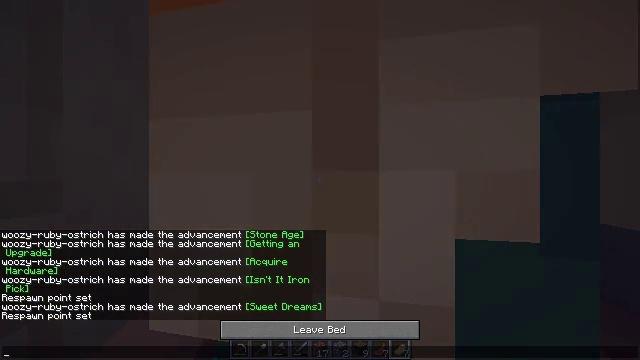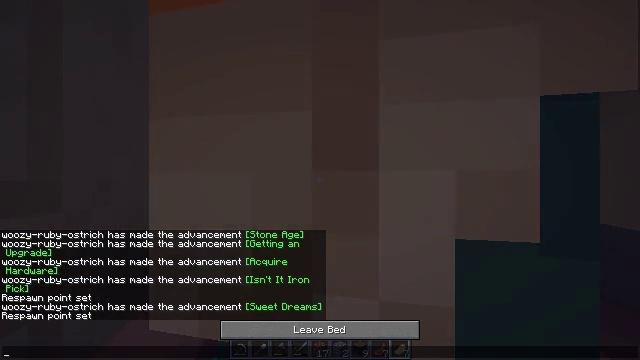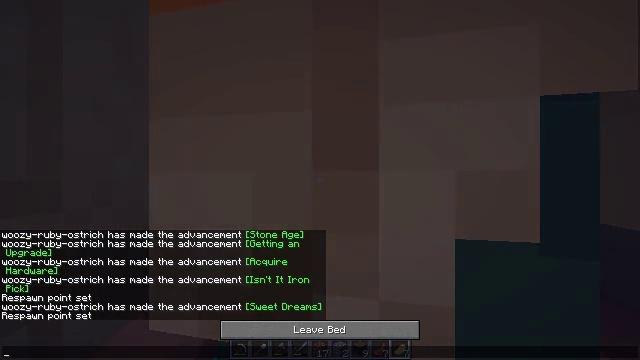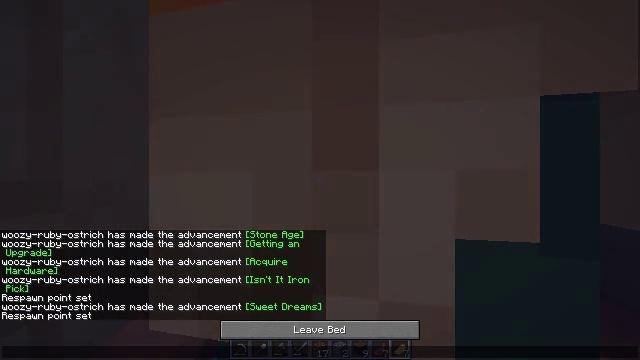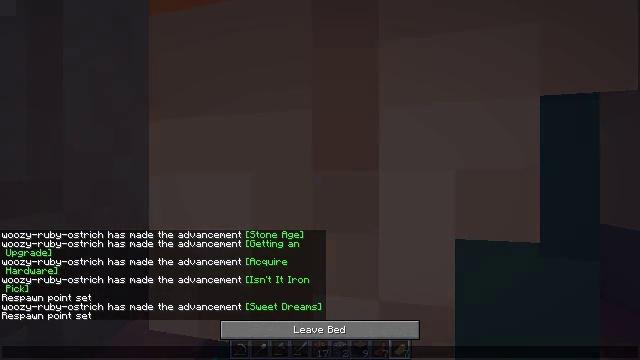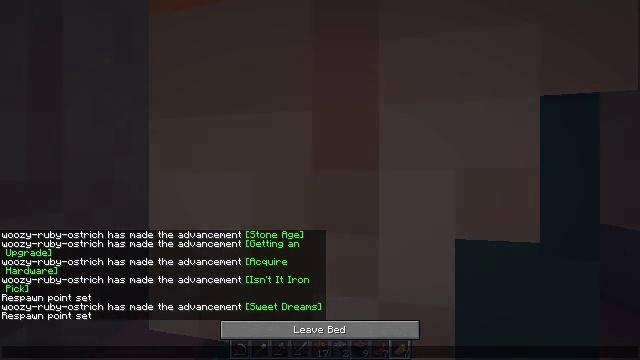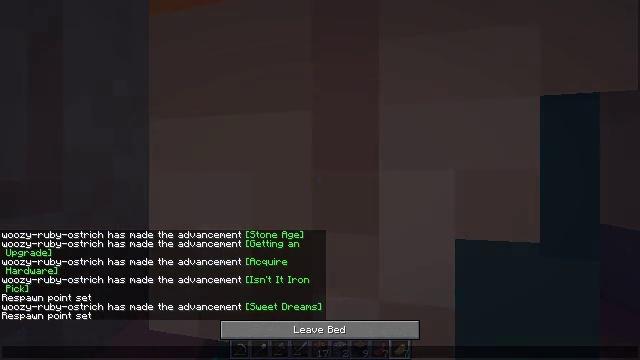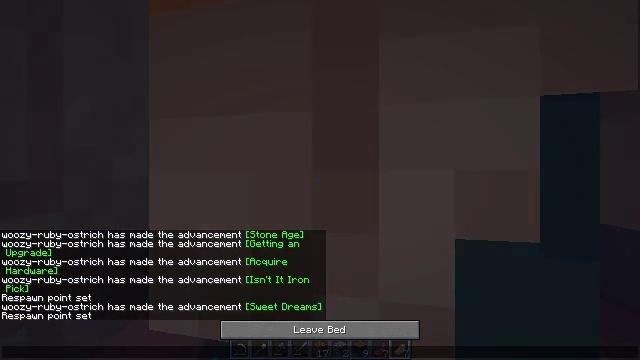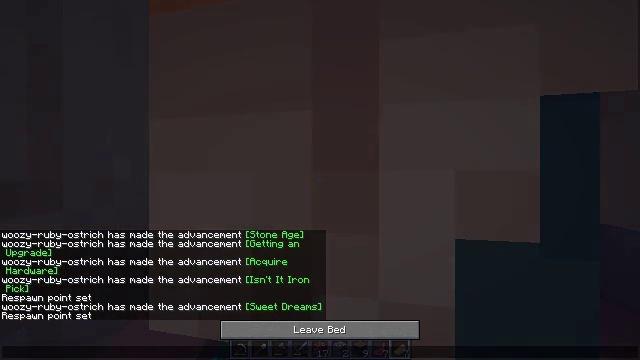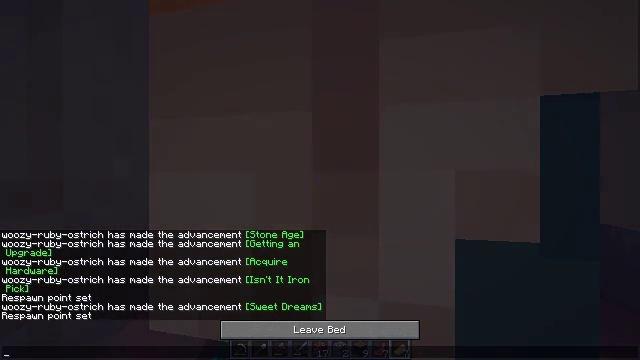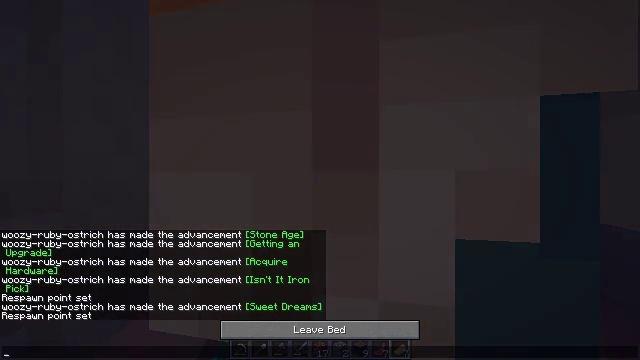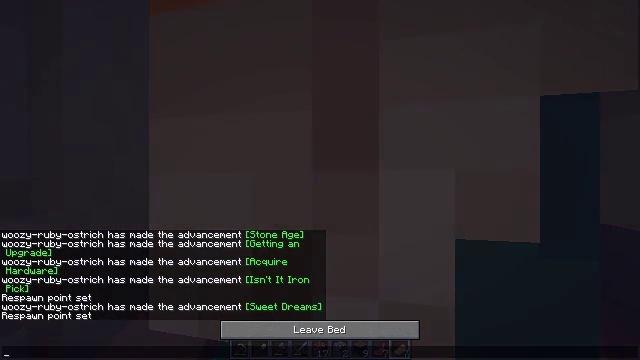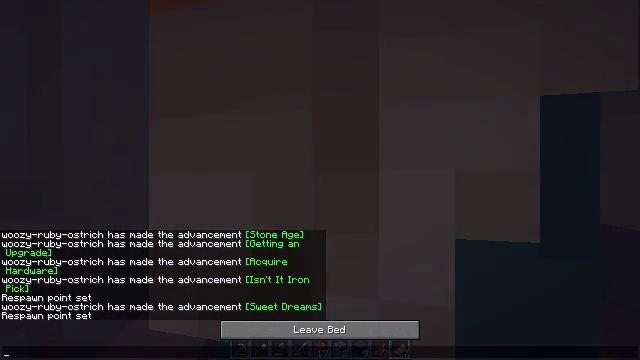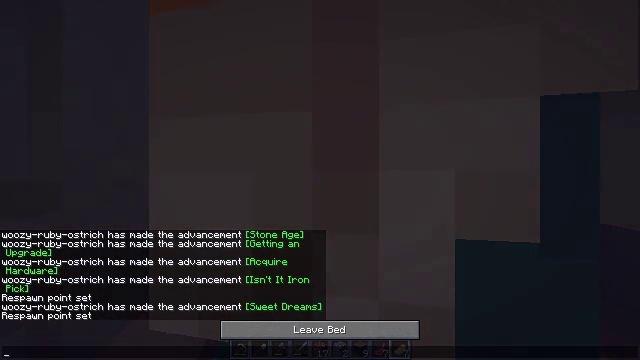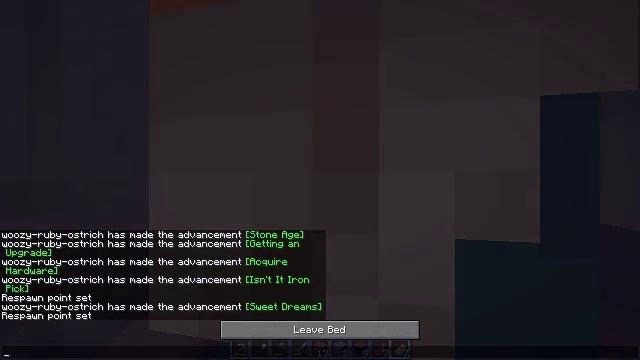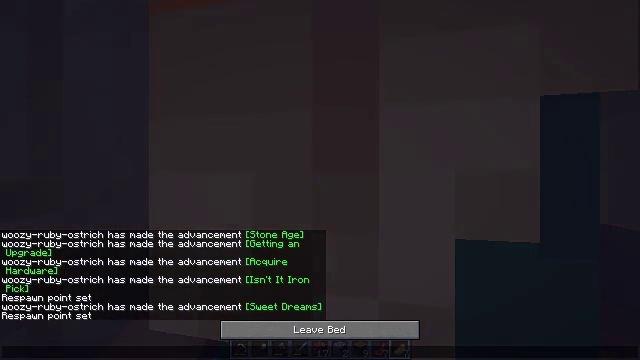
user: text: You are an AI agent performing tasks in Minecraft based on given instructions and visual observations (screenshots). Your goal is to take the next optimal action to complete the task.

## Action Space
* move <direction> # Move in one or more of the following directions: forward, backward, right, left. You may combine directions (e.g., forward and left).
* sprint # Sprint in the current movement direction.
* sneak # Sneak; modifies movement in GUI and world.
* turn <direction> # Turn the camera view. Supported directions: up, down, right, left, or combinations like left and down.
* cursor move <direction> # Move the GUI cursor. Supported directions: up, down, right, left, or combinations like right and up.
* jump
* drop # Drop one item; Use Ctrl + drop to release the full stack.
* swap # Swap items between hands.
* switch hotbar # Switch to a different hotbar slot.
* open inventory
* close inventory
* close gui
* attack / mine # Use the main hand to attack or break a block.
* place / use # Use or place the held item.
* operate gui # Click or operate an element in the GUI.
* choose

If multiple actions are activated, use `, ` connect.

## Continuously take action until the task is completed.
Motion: motion action
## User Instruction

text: Attack the hay block to get hay.
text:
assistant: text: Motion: cursor move left
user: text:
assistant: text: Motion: cursor move left
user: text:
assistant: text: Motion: cursor move left
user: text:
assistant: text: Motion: cursor move left
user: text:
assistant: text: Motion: no_op
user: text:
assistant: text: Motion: no_op
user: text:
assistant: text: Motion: operate gui
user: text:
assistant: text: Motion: operate gui
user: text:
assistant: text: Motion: operate gui
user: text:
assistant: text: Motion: no_op
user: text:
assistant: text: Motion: no_op
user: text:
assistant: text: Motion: no_op
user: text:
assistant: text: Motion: no_op
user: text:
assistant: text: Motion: no_op
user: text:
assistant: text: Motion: no_op
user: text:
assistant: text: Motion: no_op
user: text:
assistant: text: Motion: no_op
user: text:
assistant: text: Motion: no_op
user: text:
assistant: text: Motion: no_op
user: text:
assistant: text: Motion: no_op
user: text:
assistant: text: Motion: no_op
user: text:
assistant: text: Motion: no_op
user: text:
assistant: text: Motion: no_op
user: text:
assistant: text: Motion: no_op
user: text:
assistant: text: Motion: no_op
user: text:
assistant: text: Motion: no_op
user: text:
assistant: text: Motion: close gui
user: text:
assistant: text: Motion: no_op
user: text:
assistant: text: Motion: no_op
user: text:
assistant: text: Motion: no_op